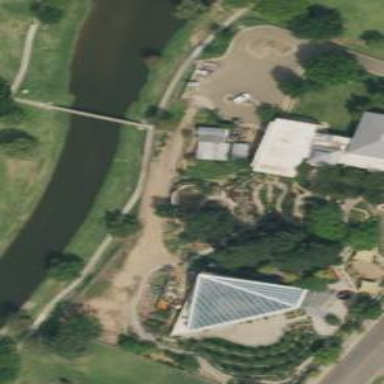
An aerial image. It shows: Botanical garden as type of leisure land.